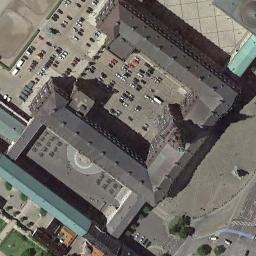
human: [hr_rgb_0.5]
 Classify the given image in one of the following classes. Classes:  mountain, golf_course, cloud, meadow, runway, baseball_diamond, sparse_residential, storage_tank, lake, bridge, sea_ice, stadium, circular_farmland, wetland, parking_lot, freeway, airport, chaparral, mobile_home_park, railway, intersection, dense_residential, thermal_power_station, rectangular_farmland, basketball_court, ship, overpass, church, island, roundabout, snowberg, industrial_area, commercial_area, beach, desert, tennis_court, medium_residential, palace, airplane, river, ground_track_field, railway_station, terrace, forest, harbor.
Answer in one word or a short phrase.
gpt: palace